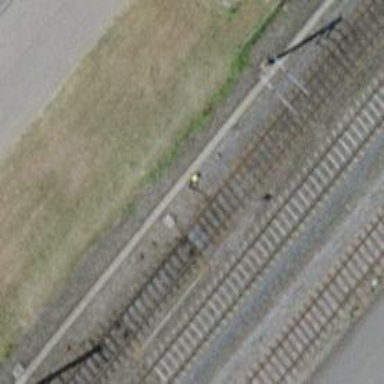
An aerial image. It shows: Railway switch.